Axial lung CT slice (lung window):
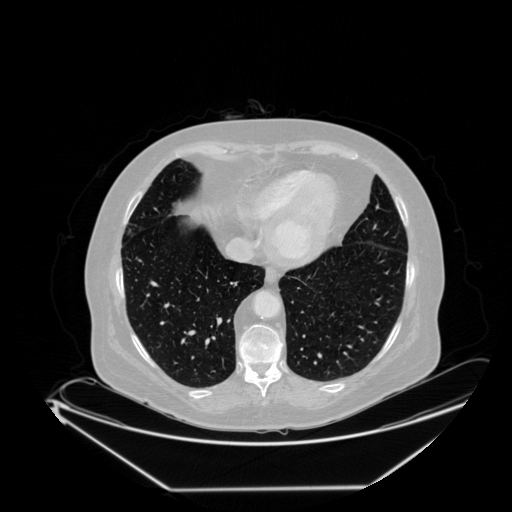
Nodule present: no